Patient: sex M, age 35
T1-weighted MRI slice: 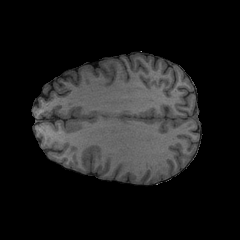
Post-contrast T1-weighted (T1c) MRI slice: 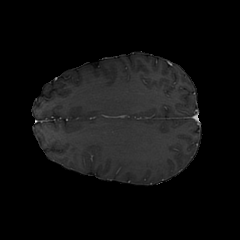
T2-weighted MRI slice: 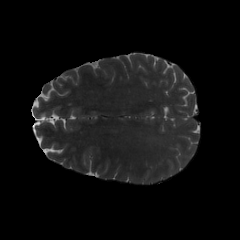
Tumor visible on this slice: no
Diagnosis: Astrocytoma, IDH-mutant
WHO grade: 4